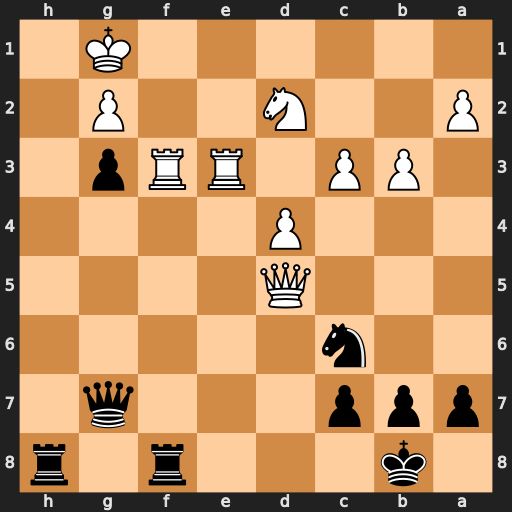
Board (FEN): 1k3r1r/ppp3q1/2n5/3Q4/3P4/1PP1RRp1/P2N2P1/6K1
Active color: b
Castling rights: -
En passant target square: -
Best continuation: Qh6 Rxf8+ Rxf8 Rxg3 Qxd2